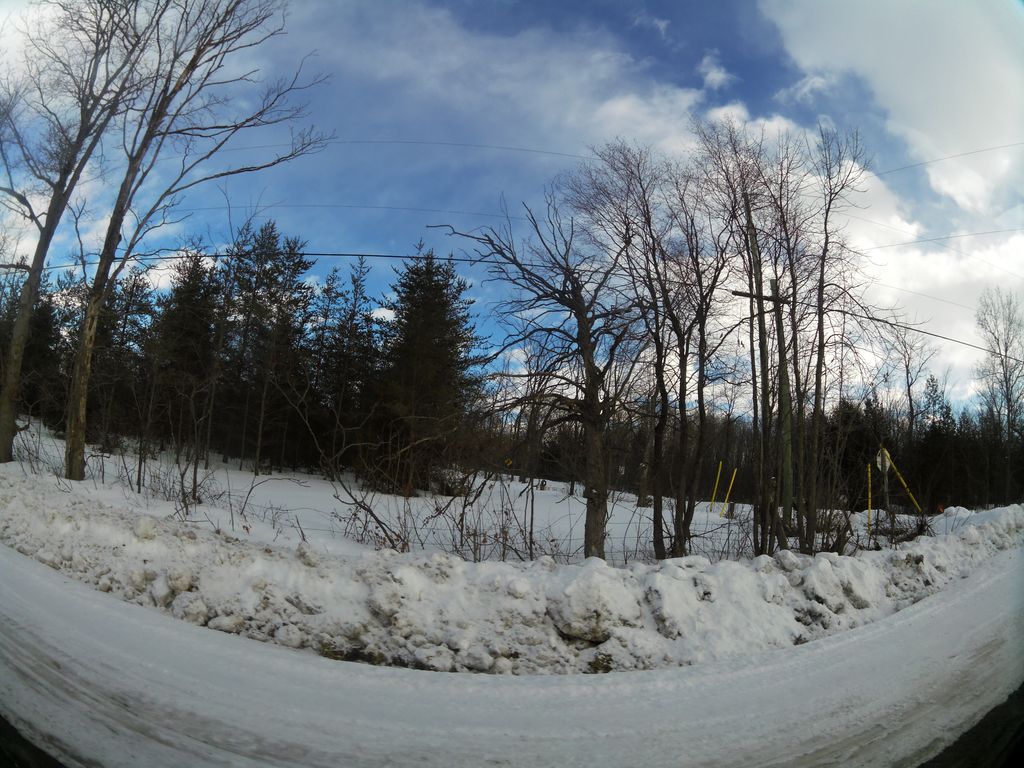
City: ottawa-gatineau